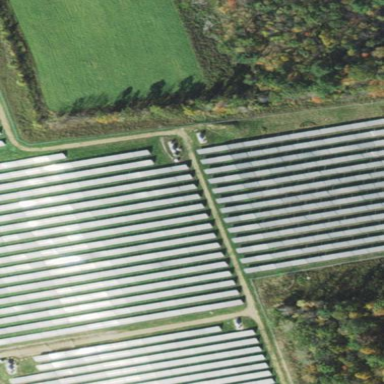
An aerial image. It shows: Solar power plant with photovoltaic technology. The plant generates electricity and is enclosed by fence.